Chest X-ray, PA view. Patient: 32 years old, sex F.
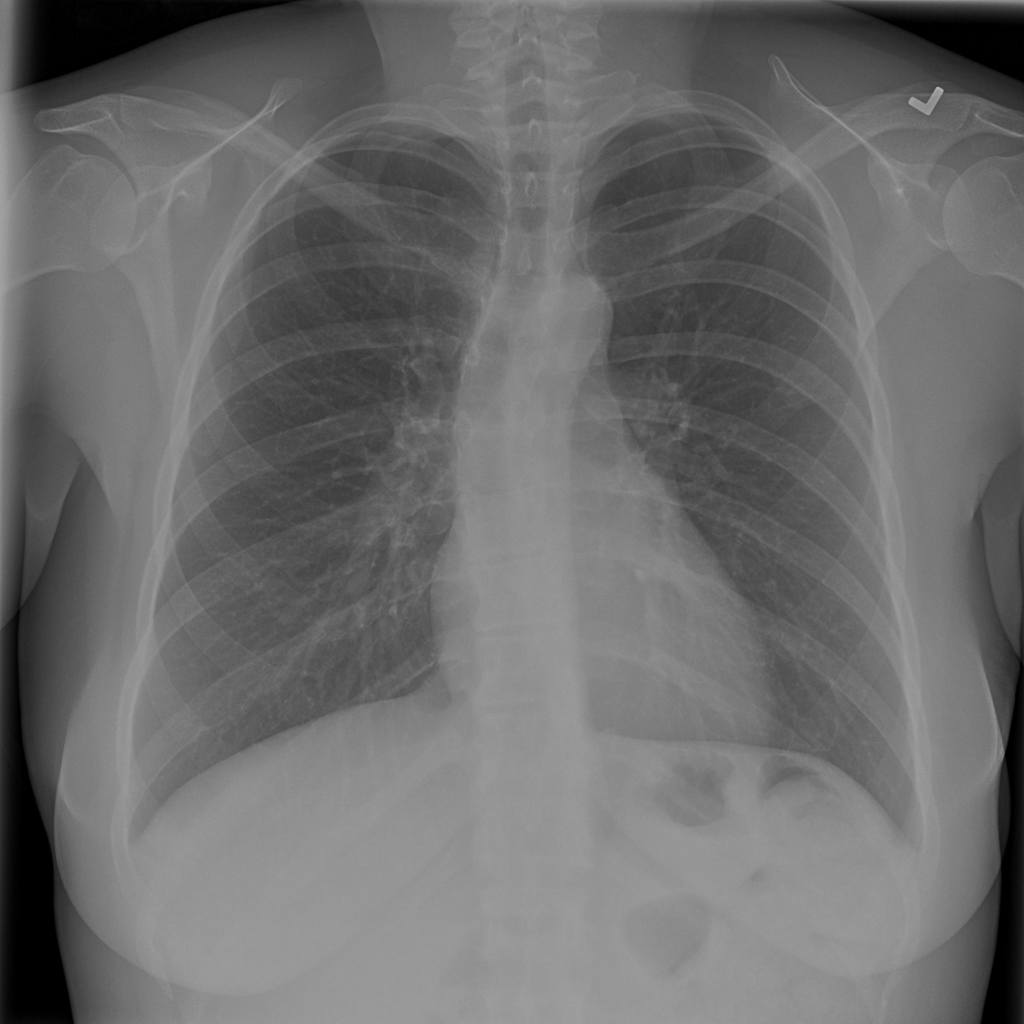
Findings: No Finding